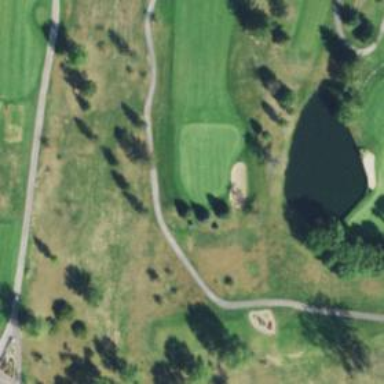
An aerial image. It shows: View of golf hole.